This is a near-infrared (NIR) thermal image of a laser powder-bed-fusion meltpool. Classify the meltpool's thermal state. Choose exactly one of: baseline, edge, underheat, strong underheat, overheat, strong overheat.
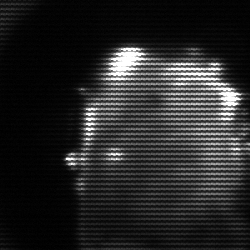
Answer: baseline